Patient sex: M
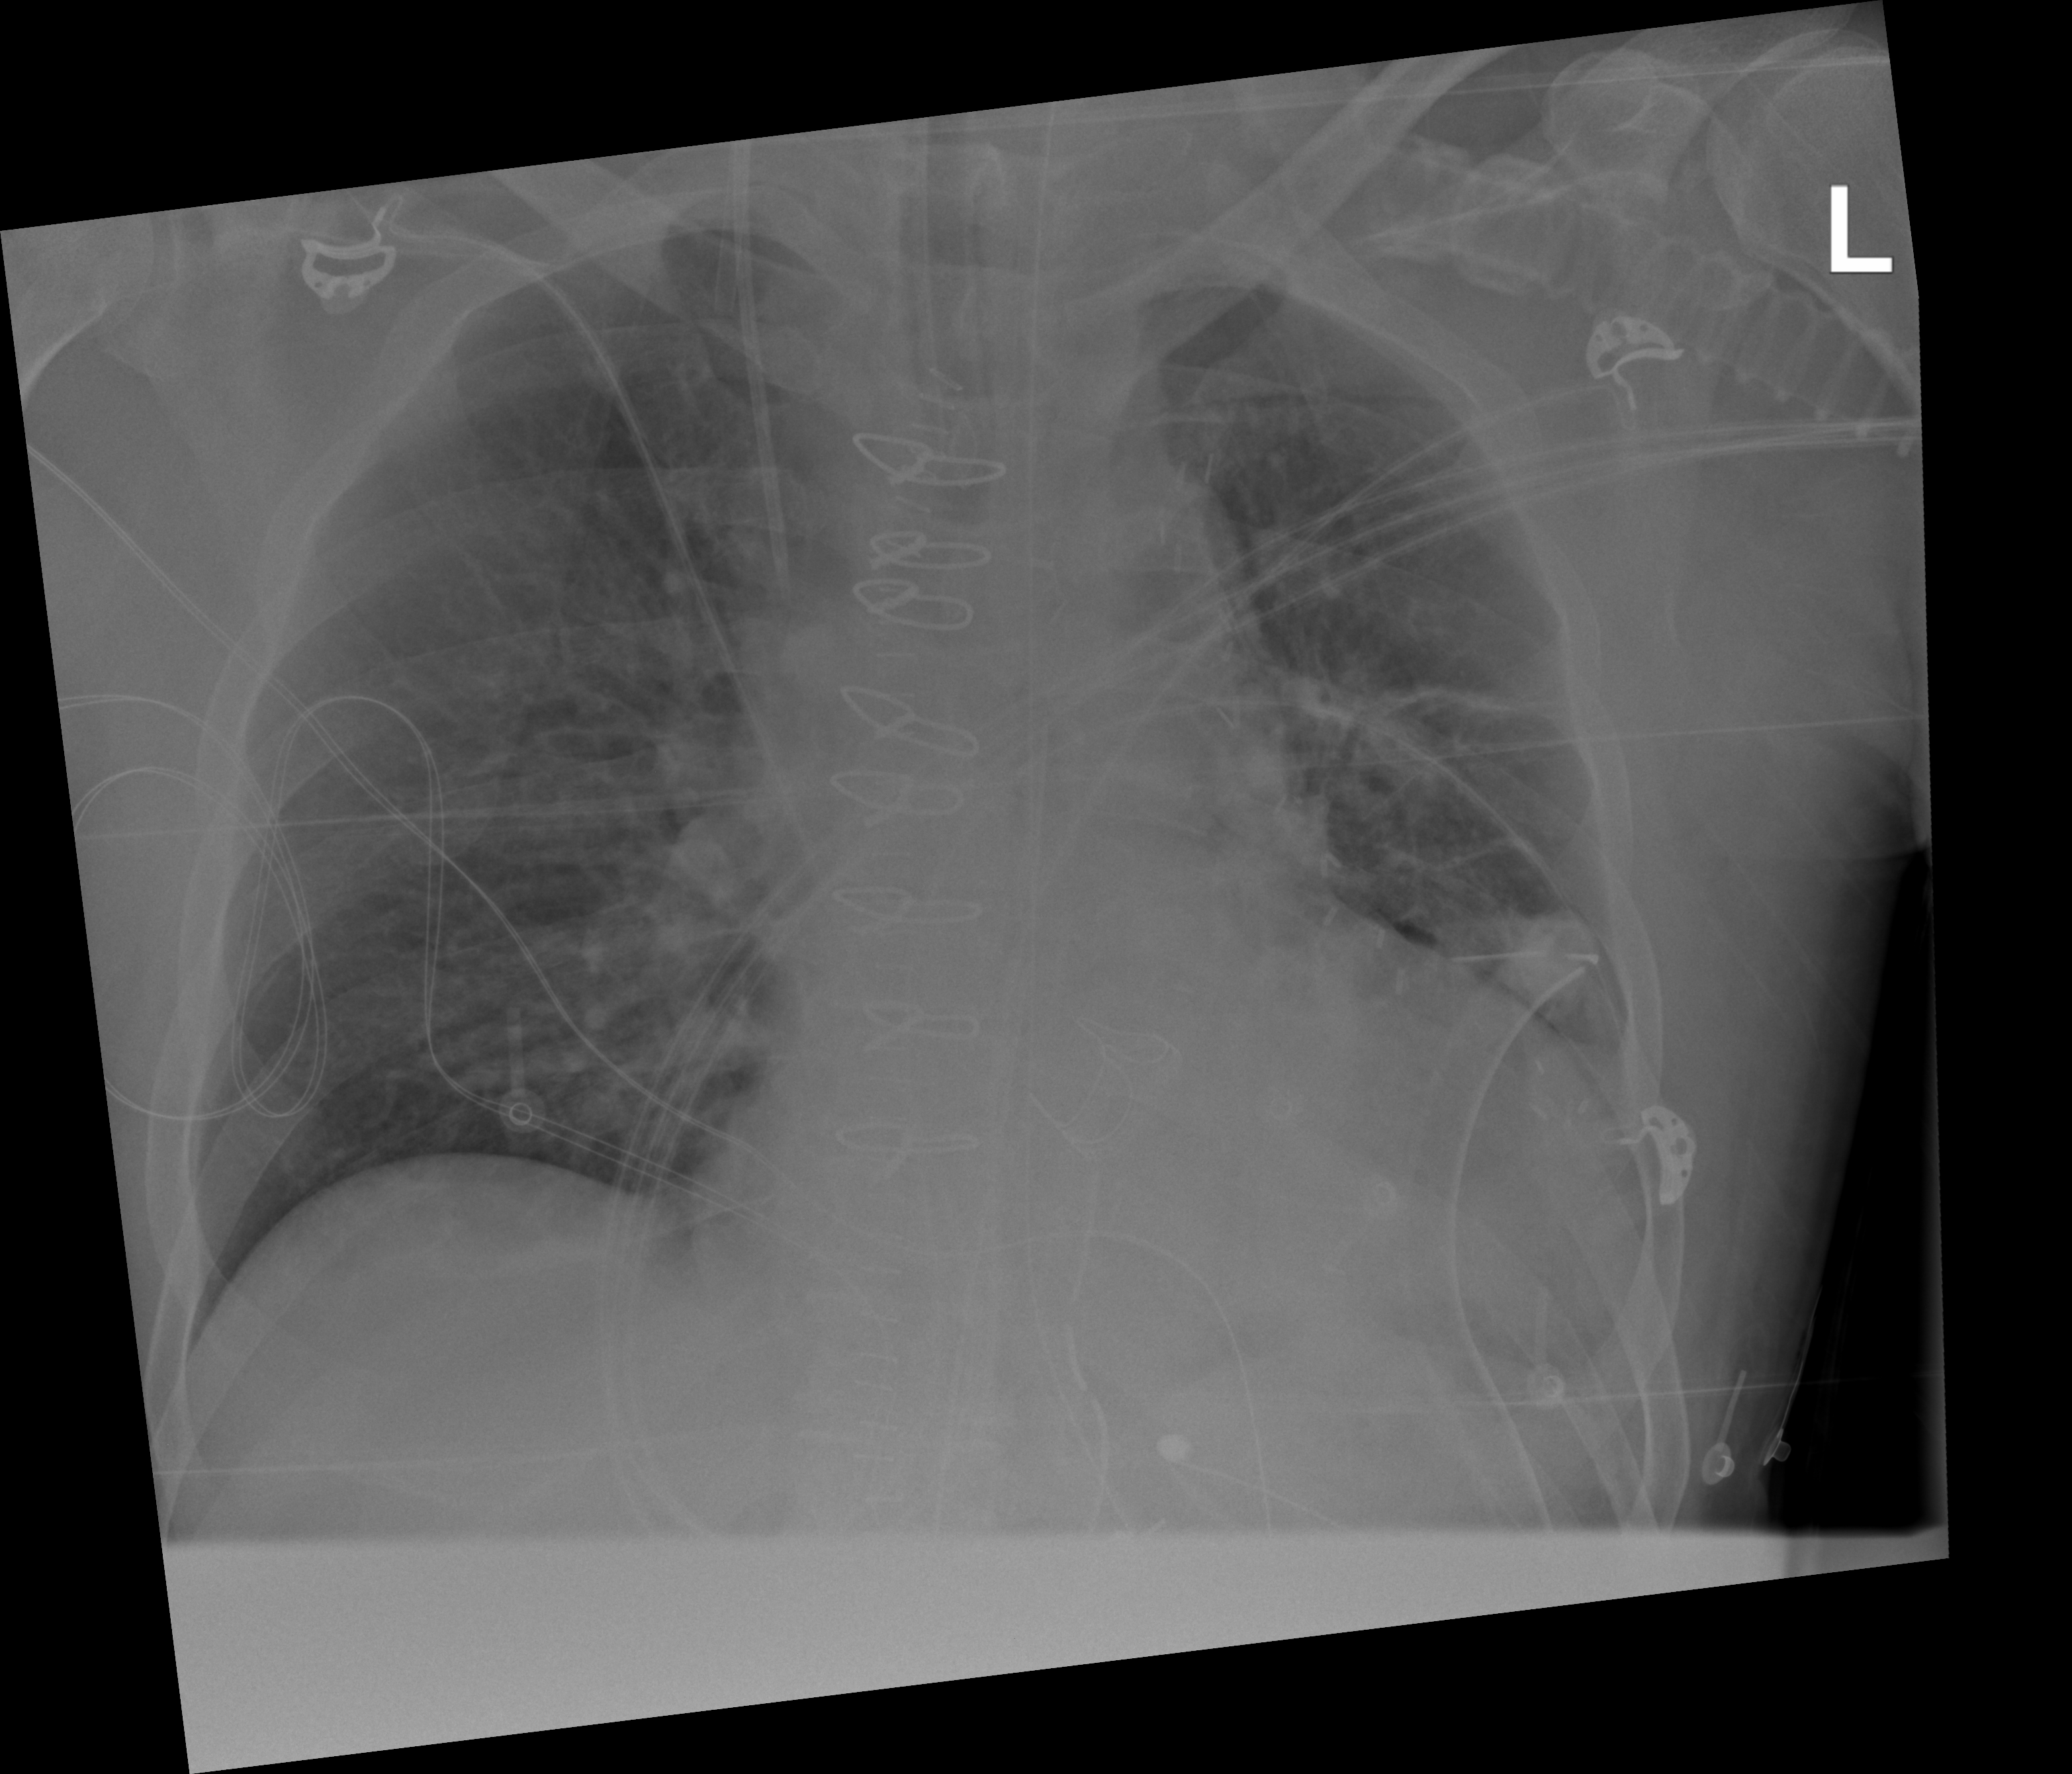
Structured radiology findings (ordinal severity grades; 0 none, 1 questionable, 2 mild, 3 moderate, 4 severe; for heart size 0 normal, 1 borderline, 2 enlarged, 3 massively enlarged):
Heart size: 2
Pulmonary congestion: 1
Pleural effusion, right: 0
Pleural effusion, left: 2
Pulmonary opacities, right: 0
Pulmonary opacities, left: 0
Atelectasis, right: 1
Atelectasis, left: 2